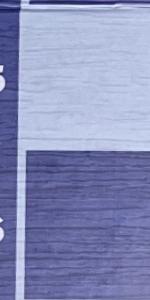
Label: Empty